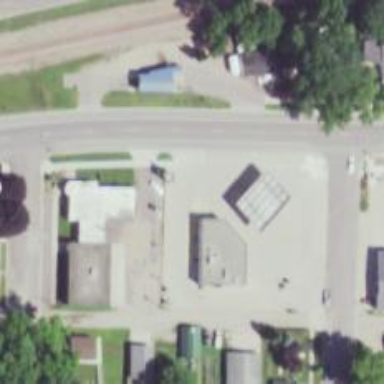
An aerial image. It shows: Convenience shop.